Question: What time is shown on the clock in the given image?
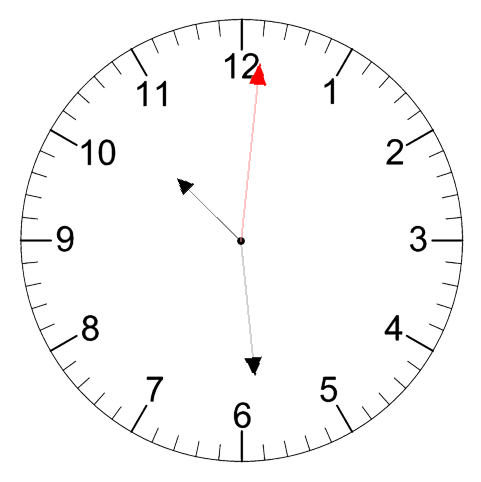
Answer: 10:29:01